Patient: sex M, age 35
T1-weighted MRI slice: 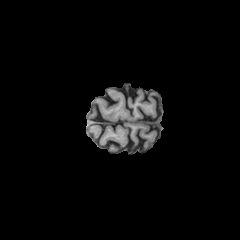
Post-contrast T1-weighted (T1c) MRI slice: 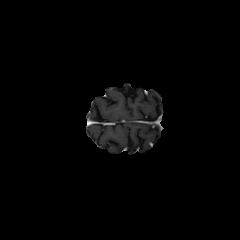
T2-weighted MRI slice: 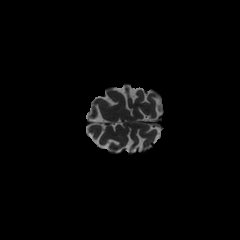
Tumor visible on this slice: no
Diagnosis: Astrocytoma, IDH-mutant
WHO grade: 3